В некоторых случаях для предохранения электроприборов от больших изменений входного напряжения применяются нелинейные полупроводниковые элементы (варисторы), включаемые параллельно прибору (то есть нагрузочному сопротивлению).  На рисунке выше изображена цепь постоянного тока. Здесь $R_{Н}=10~Ом$ - сопротивление нагрузки, $R=10~Ом$ - балластное сопротивление, $В$ - нелинейный элемент, вольтамперная характеристика которого изображена на рисунке ниже, $I$ - показания амперметра $А$, $\mathscr{E}$ - входное напряжение. В номинальном режиме амперметр показывает силу тока $I=I_{0}=1.0~А$.
Определите входное напряжение $\mathscr{E}_{1}$ в номинальном режиме, а также напряжение $\left(U_{В}\right)_{1}$ и силу тока $\left(I_{В}\right)_{1}$.
Пусть входное напряжение возросло в $2$ раза и стало равным $\mathscr{E}_{2}=2 \mathscr{E}_{1}$. Определите, на сколько увеличилось напряжение на нагрузке и на сколько изменилась сила тока, протекающего через варистор.
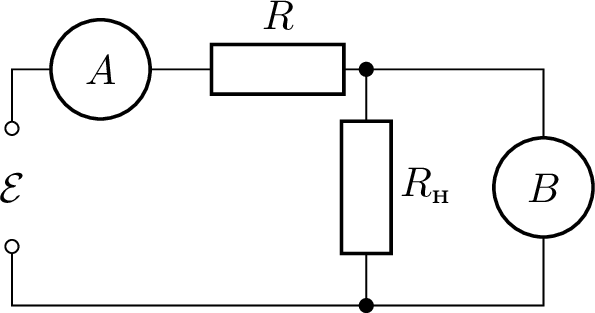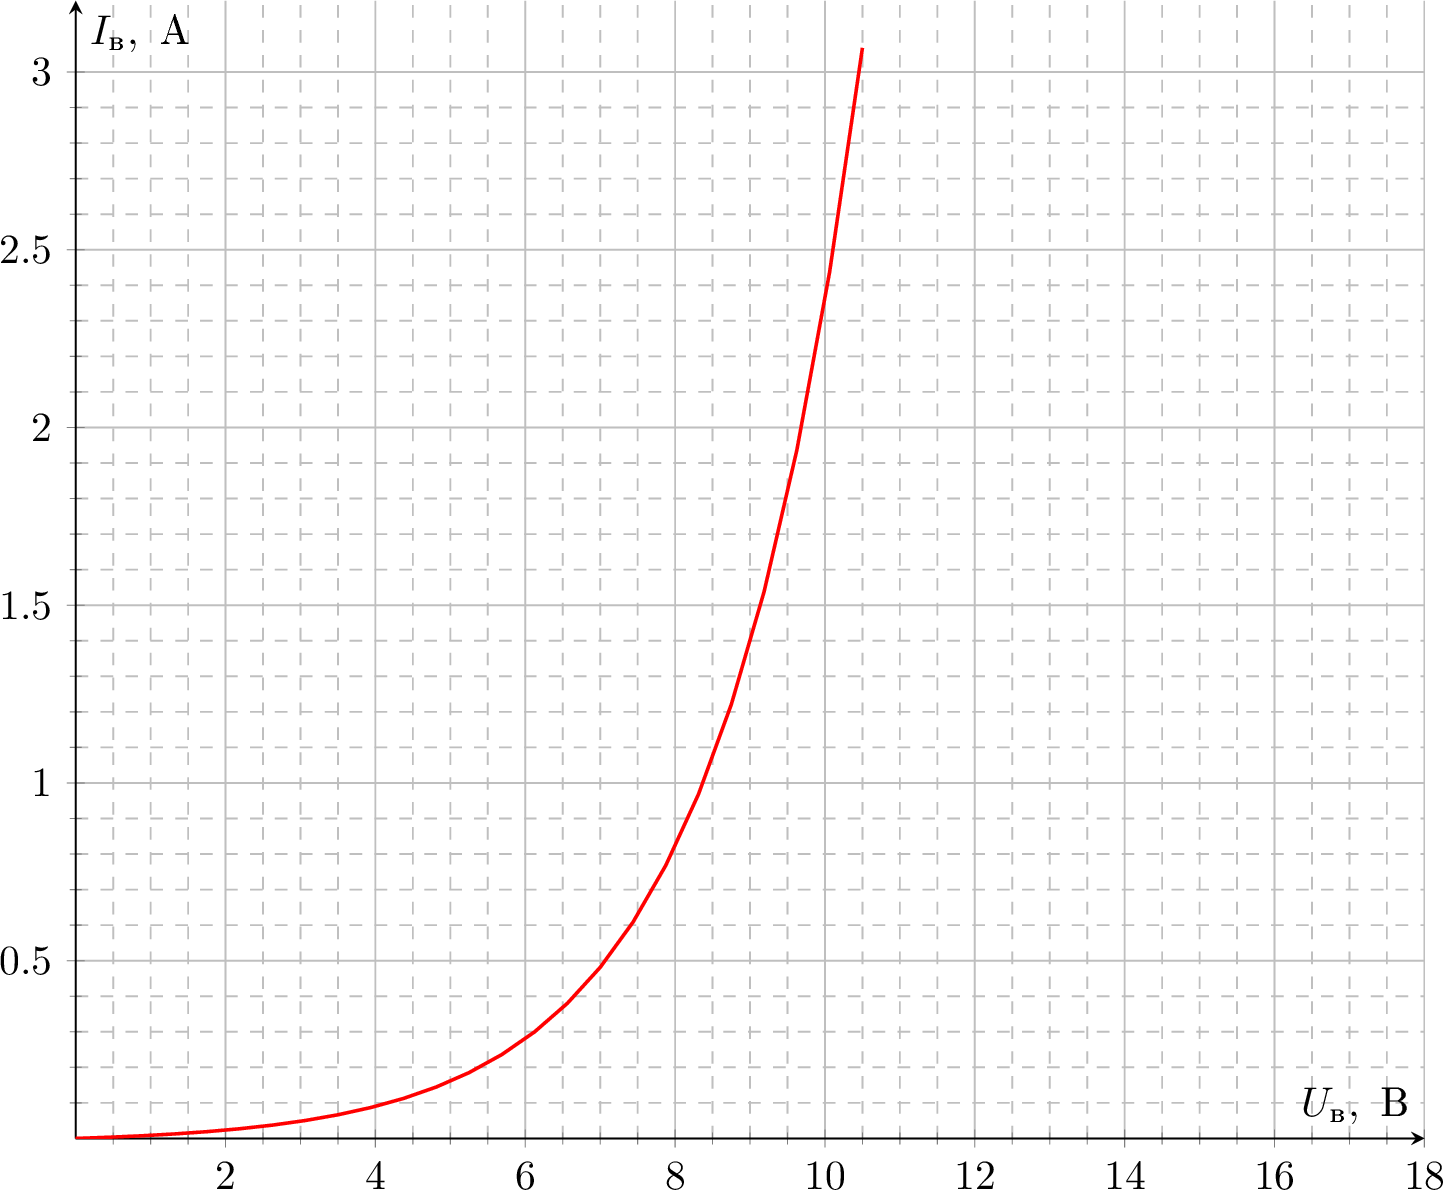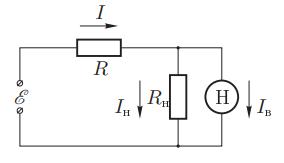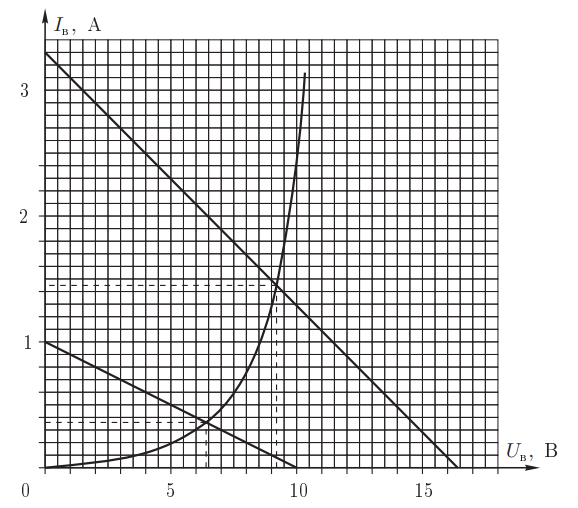
Определите входное напряжение $\mathscr{E}_{1}$ в номинальном режиме, а также напряжение $\left(U_{В}\right)_{1}$ и силу тока $\left(I_{В}\right)_{1}$.
Решение: Пусть сила тока $I=I_{0}$. Обозначим через $I_{Н}$ и $I_{В}$ токи, текущие через резистор и варистор соответственно (см. рисунок ниже).  Тогда напряжение на варисторе: $$ \mathscr{E}-I R=U_{В}=I_{Н} R_{Н}=\left(I-I_{В}\right) R_{Н}. $$ Отсюда следует, что для определения $(I_{В})_{1}$ и $(U_{В})_{1}$ на графике ВАХ нужно построить прямую линию $I_{В}=I-U_{В} / R_{Н}$, называемую нагрузочной характеристикой. Строим этот линейный график: при $U_{В}=0$, $I_{В}=I=I_{0}=1~А$, а при $I_{В}=0$, $U_{В}=I_{0} R_{Н}=10~В$. Откладываем по осям $I_{В}=1~А$, $U_{В}=10~В$ (см. рисунок ниже).  Находим по графику: $(I_{В})_{1} \approx 0.34~А$, $(U_{В})_{1}=(U_{Н})_{1} \approx 6.4~В$. Из уравнения $\mathscr{E}=U_{В}+I R$ находим: $$ \mathscr{E}_{1}=(U_{В})_{1}+I_{0} R=16.4~В. $$
Ответ: $$ \mathscr{E}_{1}=(U_{В})_{1}+I_{0} R=16.4~В. $$ $$ (I_{В})_{1} \approx 0.34~А. $$ $$ (U_{В})_{1} \approx 6.4~В. $$

Пусть входное напряжение возросло в $2$ раза и стало равным $\mathscr{E}_{2}=2 \mathscr{E}_{1}$. Определите, на сколько увеличилось напряжение на нагрузке и на сколько изменилась сила тока, протекающего через варистор.
Решение: Теперь напряжение источника возросло в $2$ раза и стало равно $\mathscr{E}_{2}=2 \mathscr{E}_{1}=32.8~В$. Найдём связь $U_{В}$ и $I_{Н}$ : $$ \mathscr{E}_{2}-I R=\mathscr{E}_{2}-I_{Н} R-I_{В} R=U_{В}, \quad \text { а поскольку } \quad I_{Н}=\frac{U_{В}}{I_{Н}}, $$ имеем: $$ \mathscr{E}_{2}-\frac{U_{В}}{R_{Н}} R-I_{В} R=U_{В}. $$ Получаем уравнение прямой: $$ I_{В}=\frac{\mathscr{E}_{2}}{R}-U_{В}\left(\frac{1}{R_{Н}}+\frac{1}{R}\right) . $$ Отложим по осям: $$ \begin{gathered} I_{В}=0, \quad U_{В}=\frac{\mathscr{E}_{2} R_{Н} R}{R\left(R_{Н}+R\right)}=16.4~B, \\ U_{В}=0, \quad I_{В}=\frac{\mathscr{E}_{2}}{R} \approx 3.3~А. \end{gathered} $$ Построим нагрузочную характеристику и найдём: $$ \left(I_{В}\right)_{2} \approx 1.42~А, \quad \left(U_{В}\right)_{2} \approx 9.2~В, $$ откуда $$ \begin{gathered} \Delta U_{Н}=\Delta U_{В}=\left(U_{В}\right)_{2}-\left(U_{В}\right)_{1}=2.8~В \\ \Delta I_{В}=\left(I_{В}\right)_{2}-\left(I_{В}\right)_{1}=1.1~А. \end{gathered} $$
Ответ: $$ \Delta U_{Н}=\left(U_{В}\right)_{2}-\left(U_{В}\right)_{1}=2.8~В $$ $$ \Delta I_{В}=\left(I_{В}\right)_{2}-\left(I_{В}\right)_{1}=1.1~А. $$
Темы:
T, Электричество, Цепи, Нелинейный элемент, Всероссийские, Электрические цепи